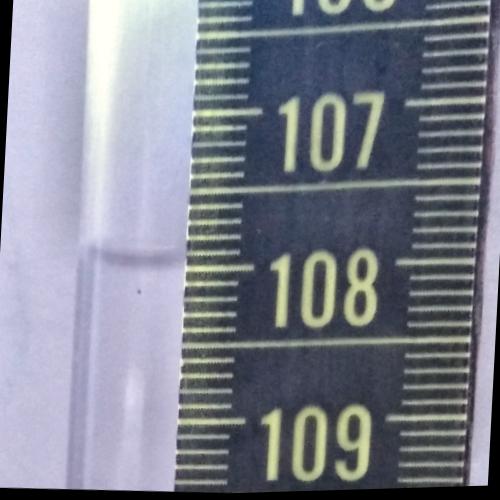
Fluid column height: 107.9 cm